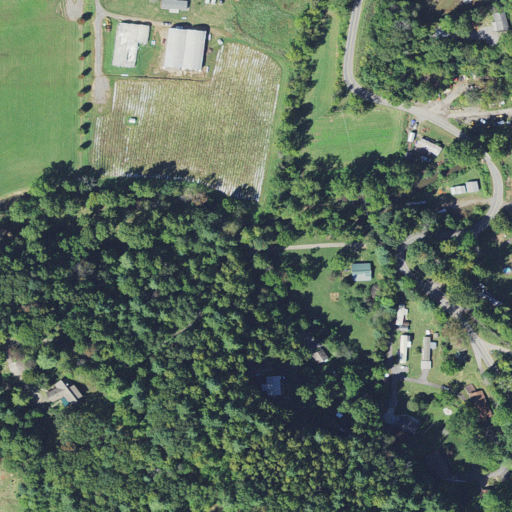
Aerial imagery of valley in North Carolina named Mundy Cove containing pasture, deciduous forest, open development, mixed forest, low intensity development, and medium intensity development